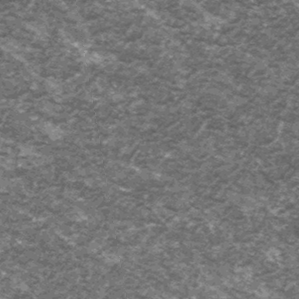
Label: frost